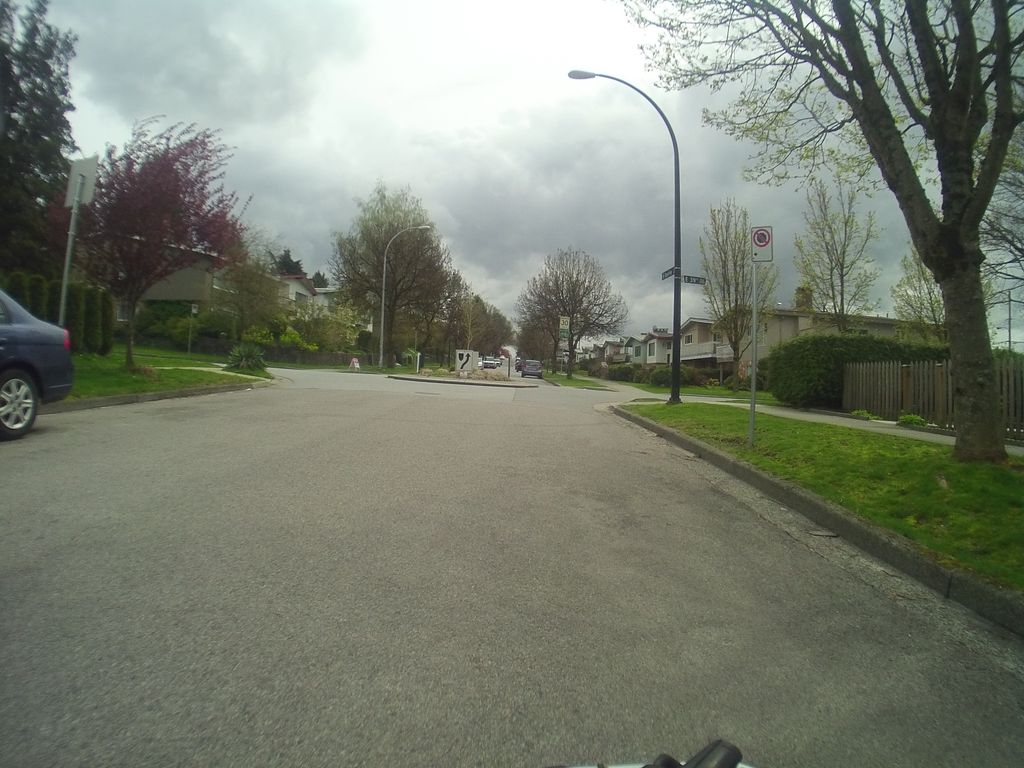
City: vancouver